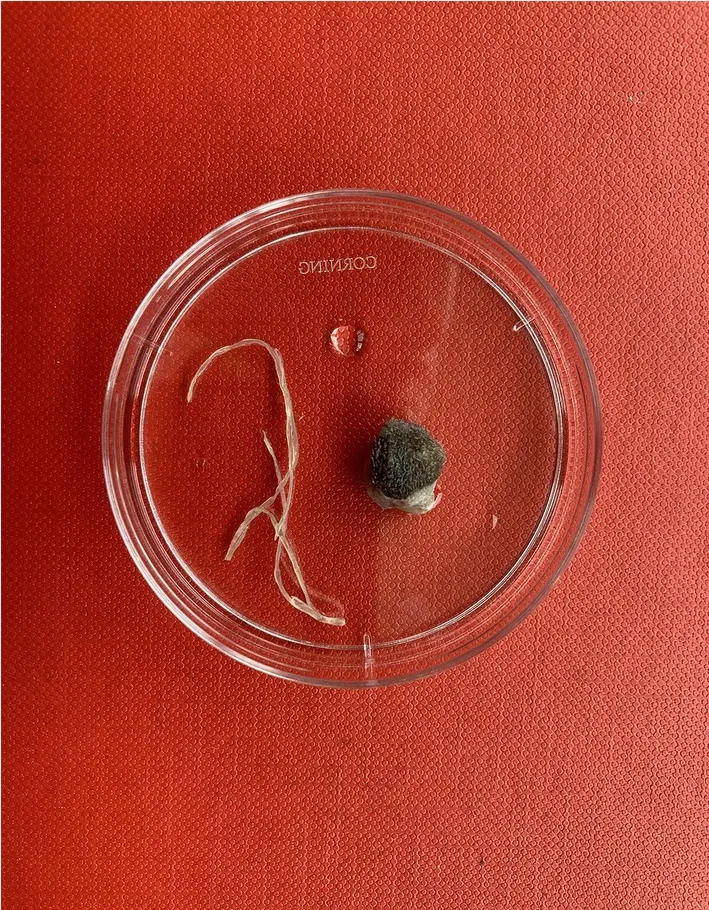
Dirofilaria repens adult extracted from the dog's nodule in a 60 mm Petri dish.
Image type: endoscopy (airway_endoscopy)